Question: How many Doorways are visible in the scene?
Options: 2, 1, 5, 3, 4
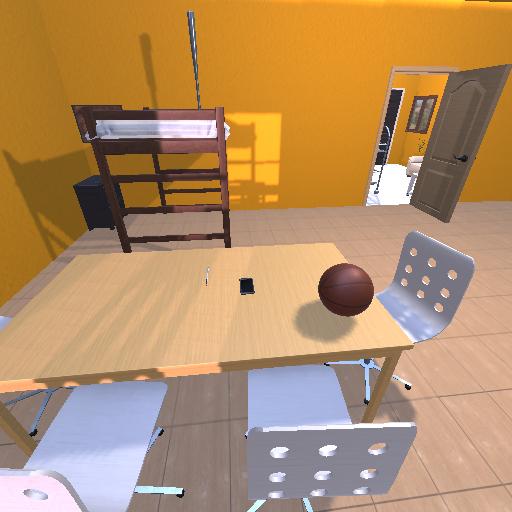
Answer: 2